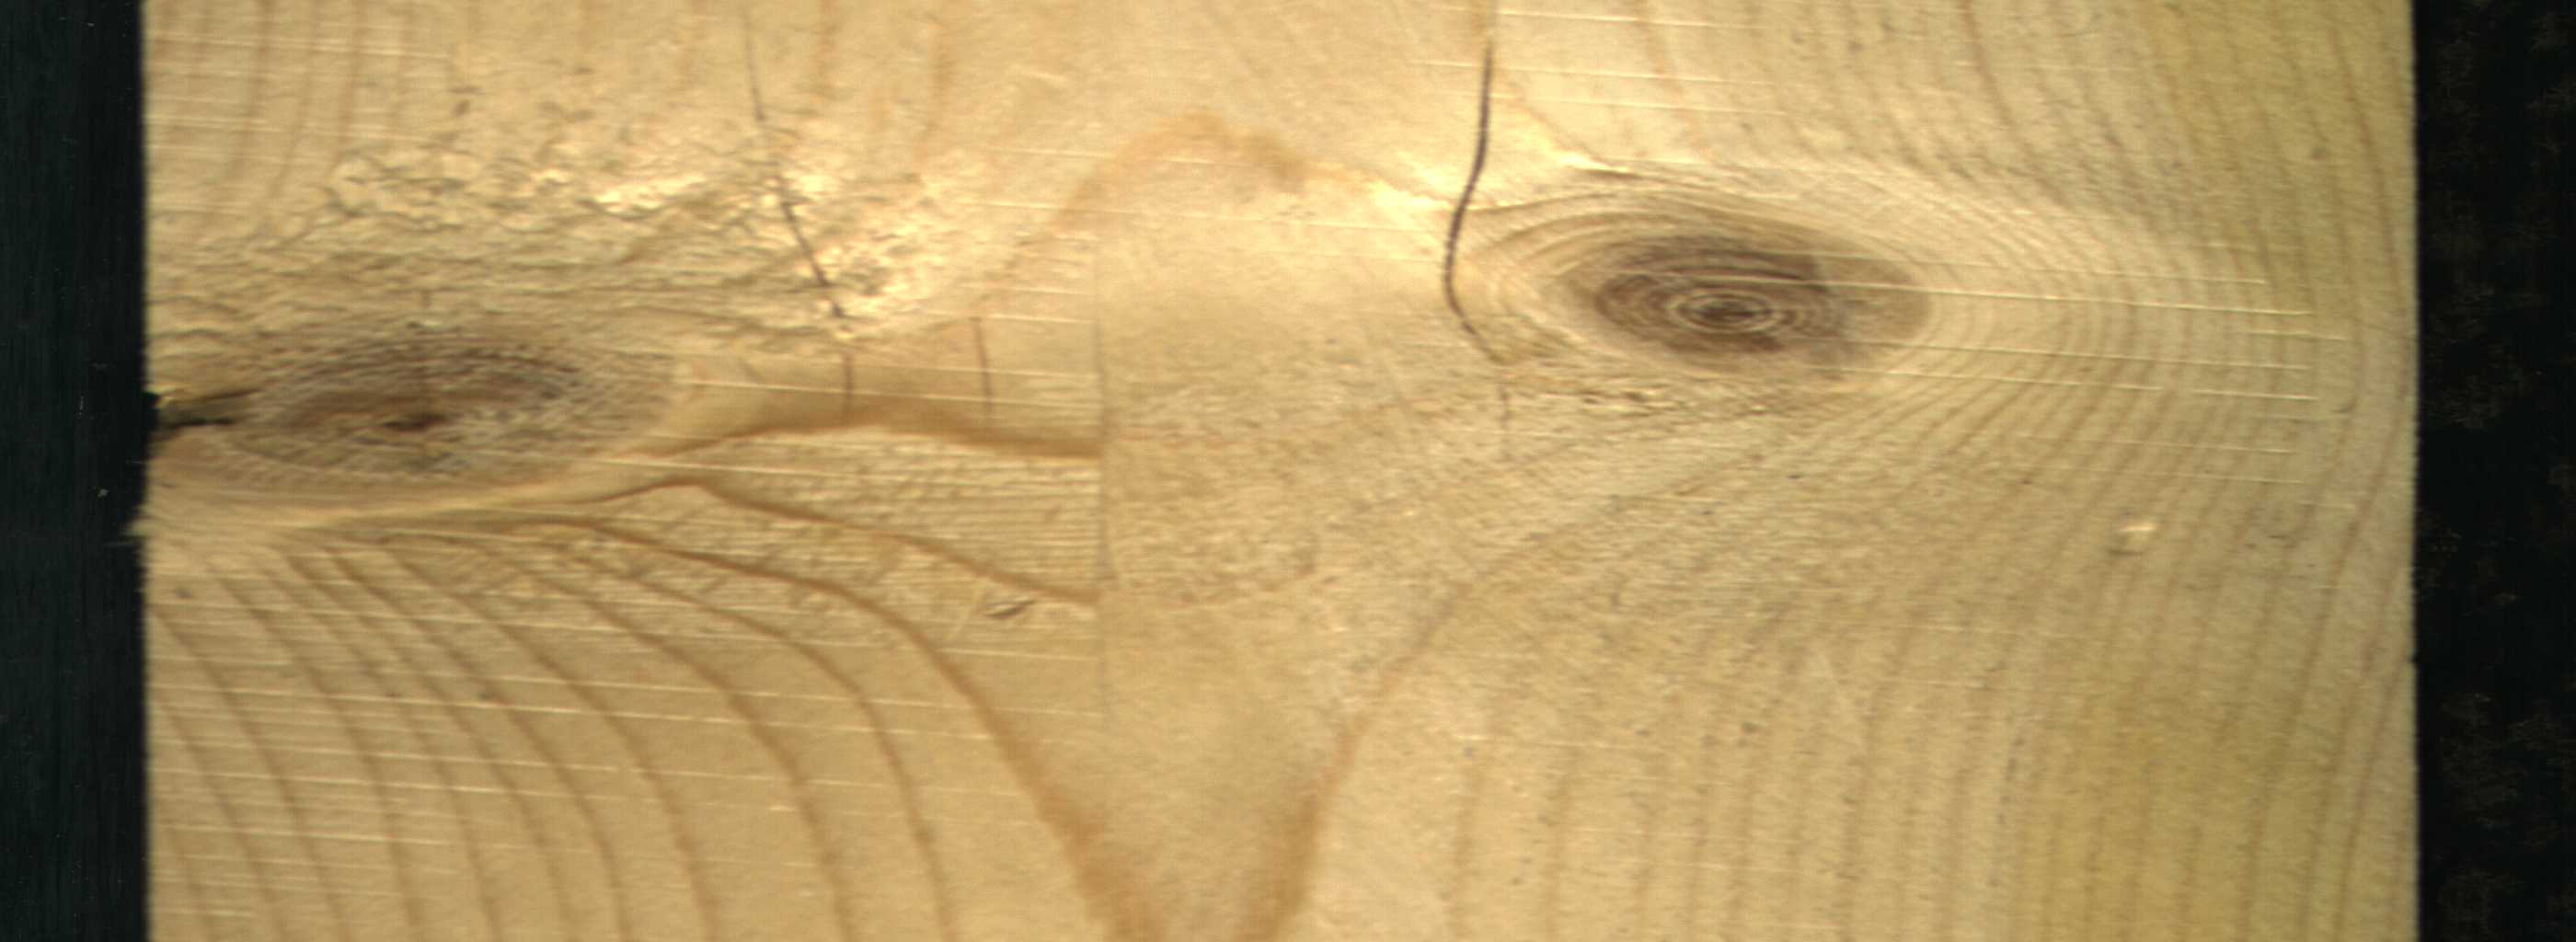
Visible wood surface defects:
Crack
Live_Knot
Live_Knot